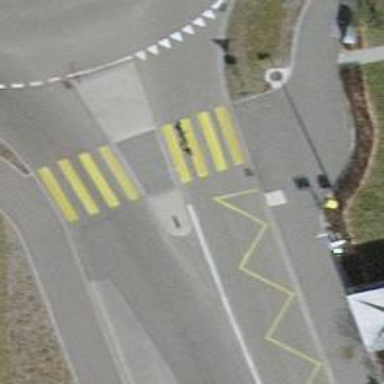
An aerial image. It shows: Uncontrolled zebra crossing with central island.